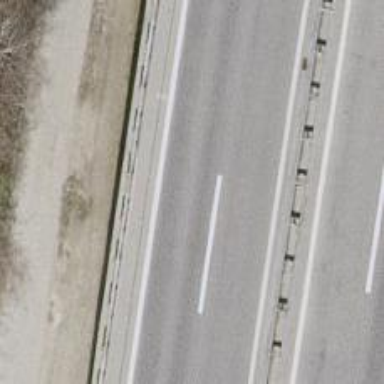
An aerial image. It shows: Motorway bridge.